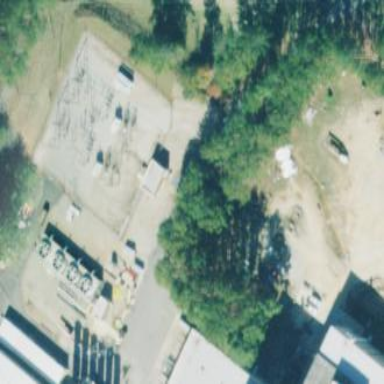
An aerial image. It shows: Industrial substation surrounded by fence.